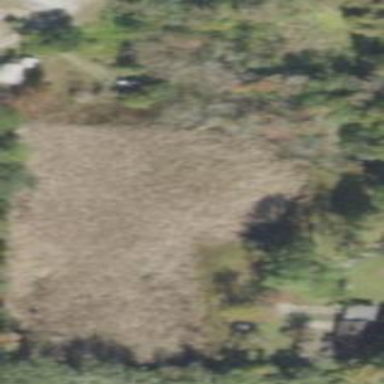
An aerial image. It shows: Marshy wetland area.